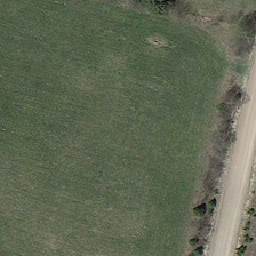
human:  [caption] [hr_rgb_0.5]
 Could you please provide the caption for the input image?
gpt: The pasture is low beside the road.

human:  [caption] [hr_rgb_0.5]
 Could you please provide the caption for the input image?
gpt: this green meadow lies alongside a straight road and several trees .

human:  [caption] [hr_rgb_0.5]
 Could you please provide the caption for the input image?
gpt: There are some green and dead trees planted on the edge of roads and grasslands.

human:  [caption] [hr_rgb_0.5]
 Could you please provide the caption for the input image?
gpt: Planting along the road and planting some green trees and dead trees at the edge of the pasture.

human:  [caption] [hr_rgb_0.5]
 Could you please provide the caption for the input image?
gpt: There is a low grass by the side of the road.